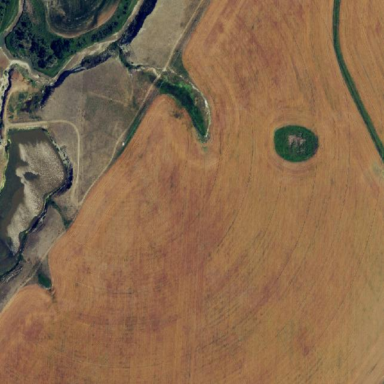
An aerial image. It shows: Farmland with pivot irrigation system.